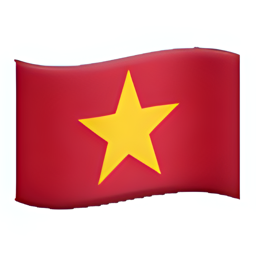
Name: flag for vietnam
Emoji: 🇻🇳
Group: Flags
Sub-group: country-flag